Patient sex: M
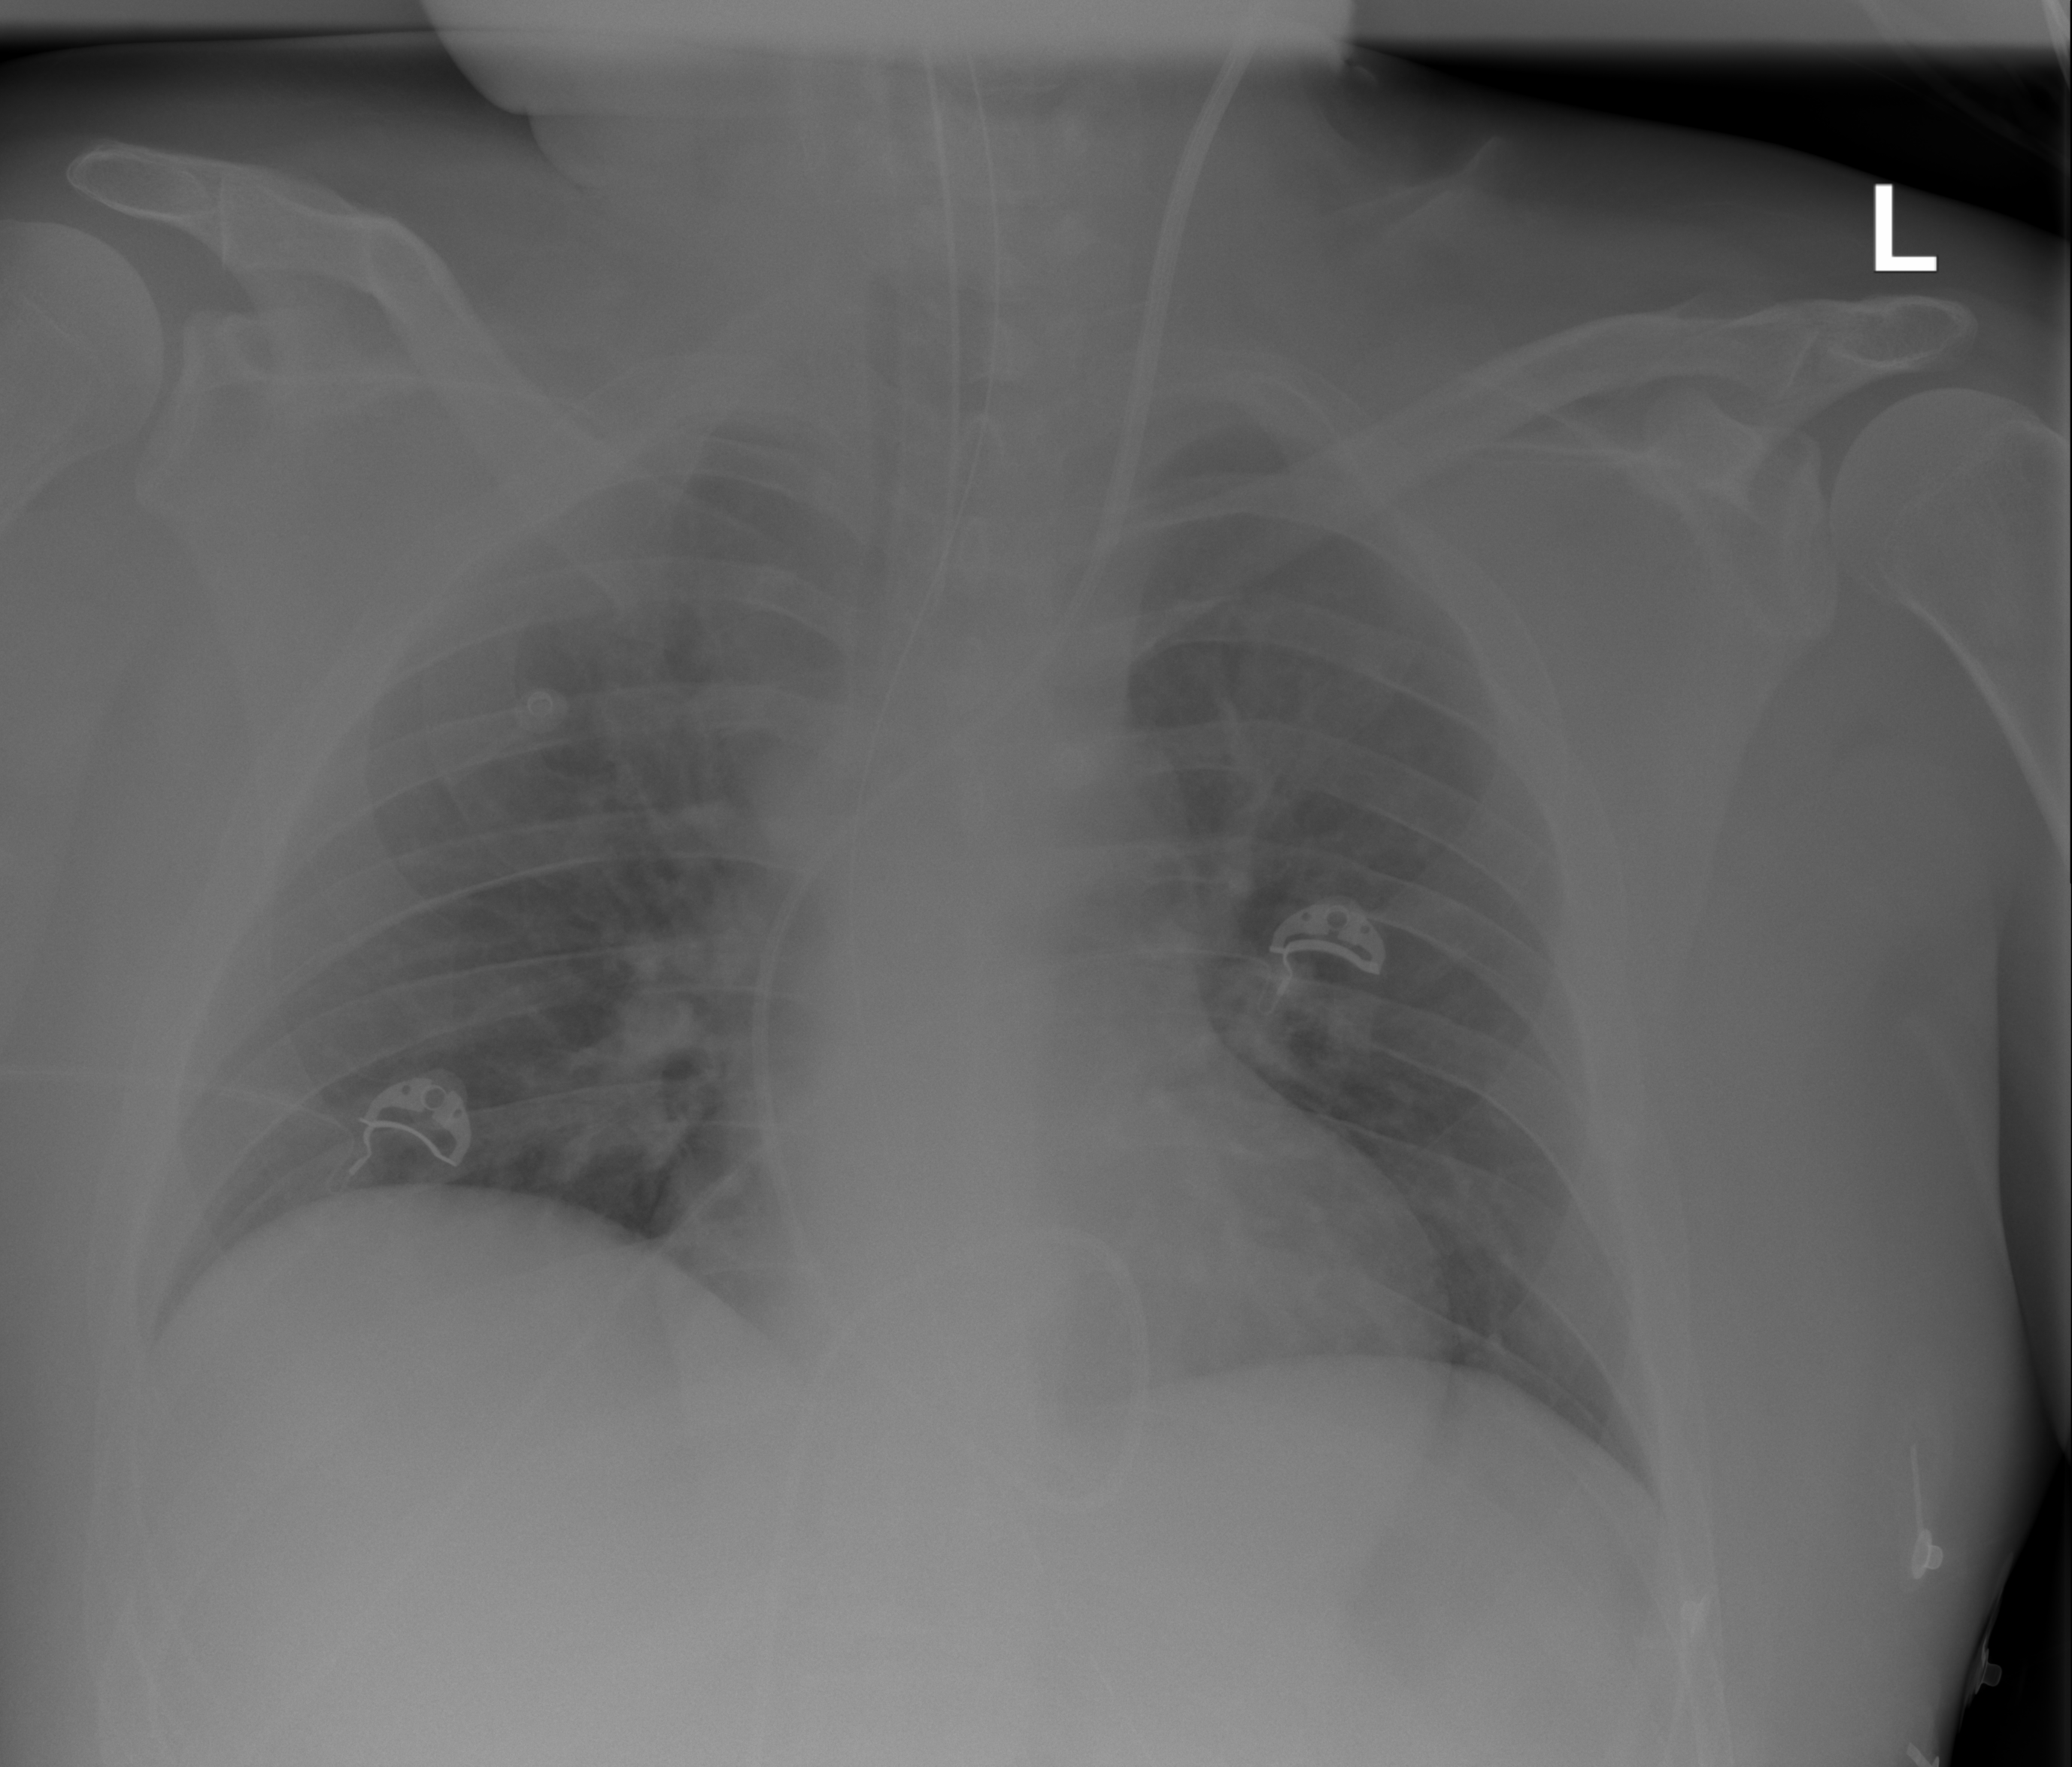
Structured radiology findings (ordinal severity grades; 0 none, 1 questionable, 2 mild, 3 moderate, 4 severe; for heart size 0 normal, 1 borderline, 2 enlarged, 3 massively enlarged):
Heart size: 0
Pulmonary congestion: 2
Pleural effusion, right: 0
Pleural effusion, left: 0
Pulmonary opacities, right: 0
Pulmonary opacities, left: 0
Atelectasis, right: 0
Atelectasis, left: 0